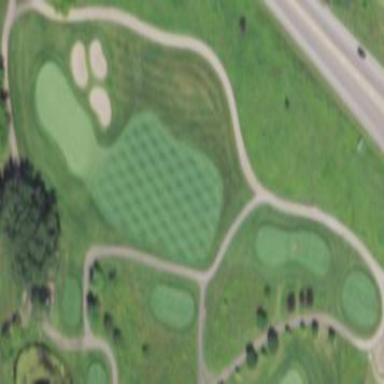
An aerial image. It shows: Area of rough grass used for golf.